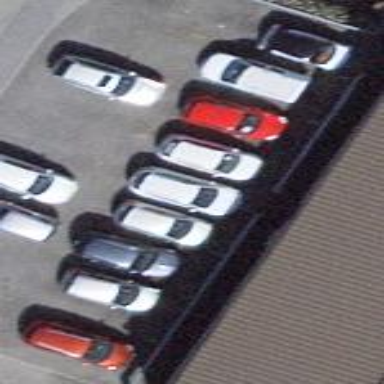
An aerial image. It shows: Parking area with surface.